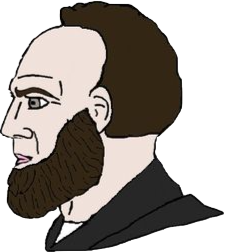
Label: 4_Yes_Chad